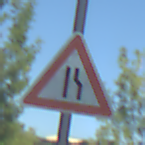
Verkehrszeichen: EinseitigVerengteFahrbahnRechts
Umgebung: Outdoor, Nature
Tageszeit: MorningAfternoon
Wetter: Clear
Licht: Natural
Jahreszeit: NotSpecified
Kontrast: HighContrast